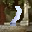
Label: 1